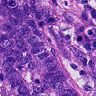
Metastatic tissue present: yes